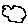
Label: cloud